Interaction volume radius: 5 \u00c5
Interaction volume height: 15 \u00c5
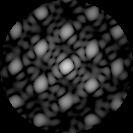
Disorder parameter: 0.2092